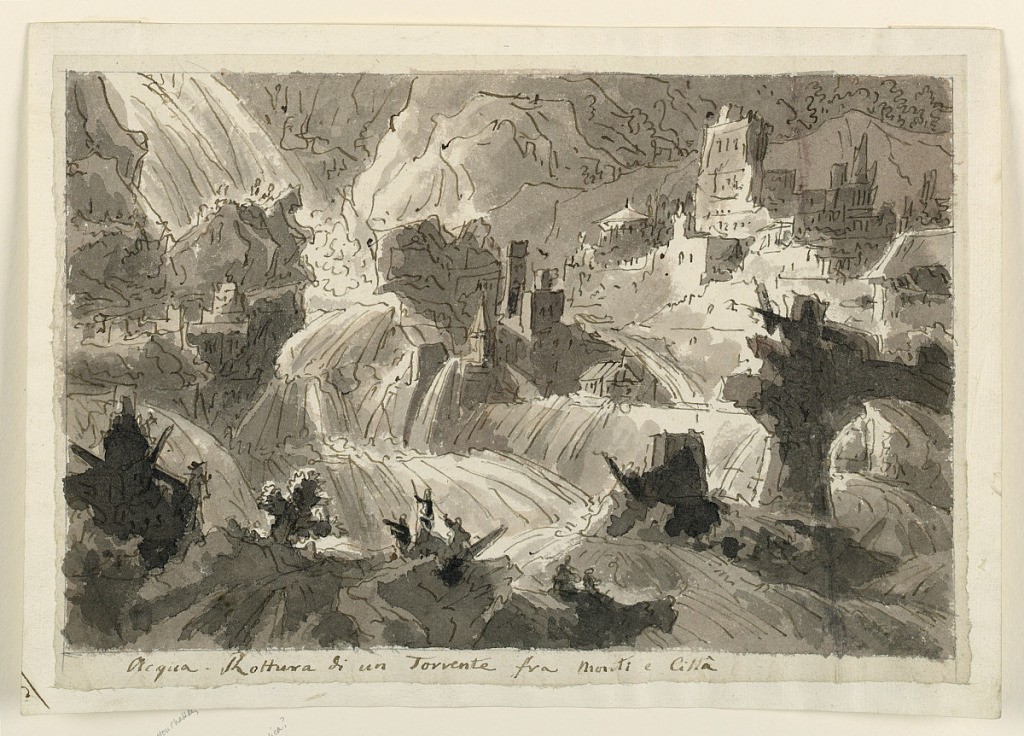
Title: Stage Design, Flood
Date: early 19th century
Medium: Pen and brown ink, brush and wash on white wove paper
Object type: Drawing
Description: Horizontal rectangle. Flooding river near mountain town. In foreground, three figures with arms raised on riverbank.